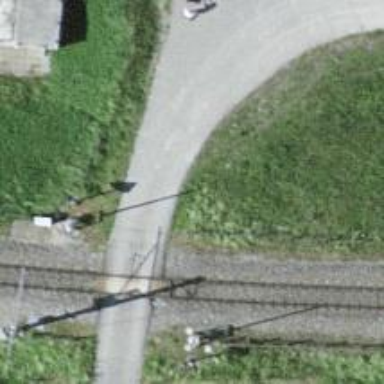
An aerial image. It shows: Level crossing with barrier.